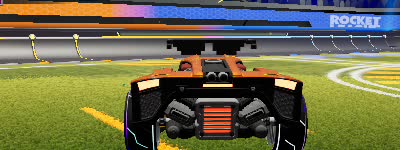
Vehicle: breakout